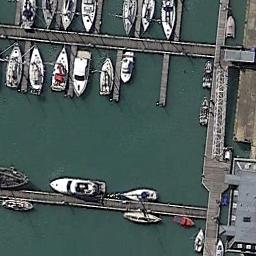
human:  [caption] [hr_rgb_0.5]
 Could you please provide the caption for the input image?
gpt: The harbor has lots of neatly docked boats and the color of the waters is green .

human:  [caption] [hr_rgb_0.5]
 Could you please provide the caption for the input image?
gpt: Different branches of the harbor have different Numbers of ships .

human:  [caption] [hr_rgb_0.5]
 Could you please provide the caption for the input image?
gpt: There are some yachts lined up on the sea by the harbor .

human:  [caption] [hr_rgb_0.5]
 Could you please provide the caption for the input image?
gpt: There are many ships of different shapes and sizes in the harbor .

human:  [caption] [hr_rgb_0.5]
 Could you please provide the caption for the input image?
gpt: There are some ships and a gray building at the harbor .